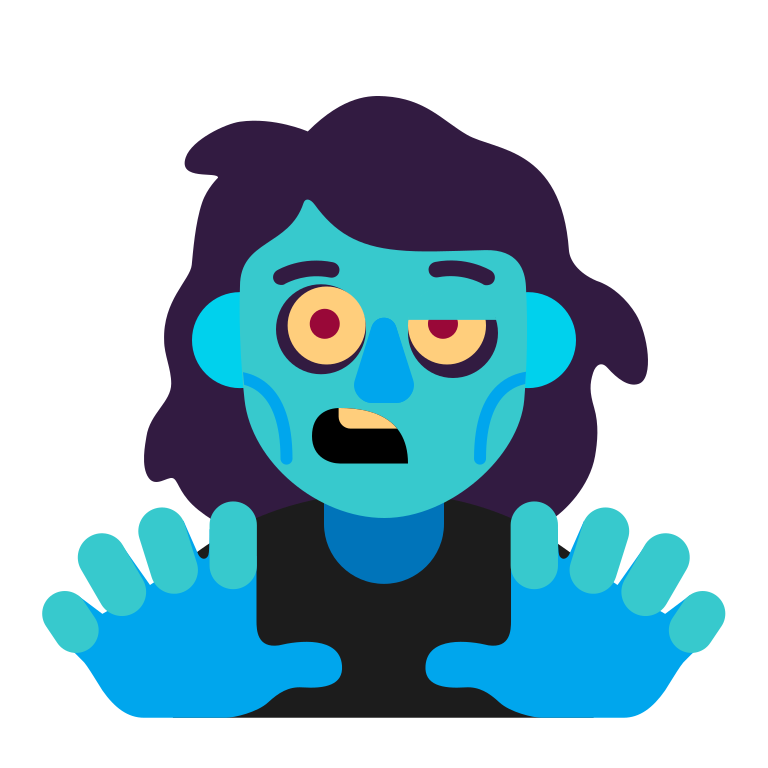
woman zombie flat